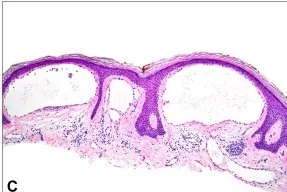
C, Hematoxylin and eosin stain of a skin biopsy at 20x magnification demonstrating ectatic lymphatic vessels filled with proteinaceous fluid impinging on and enclosed by the lower epidermis.
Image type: pathology (h&e)